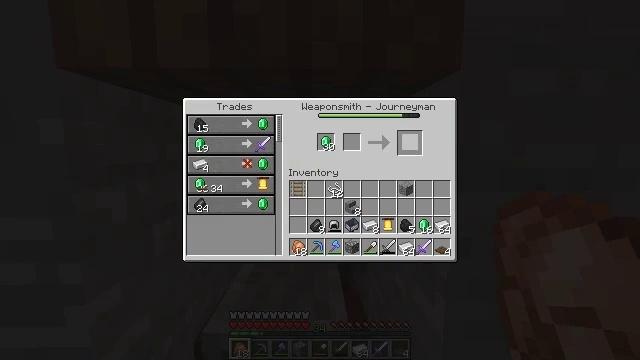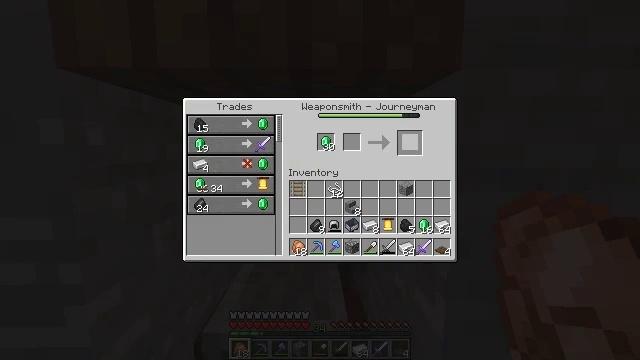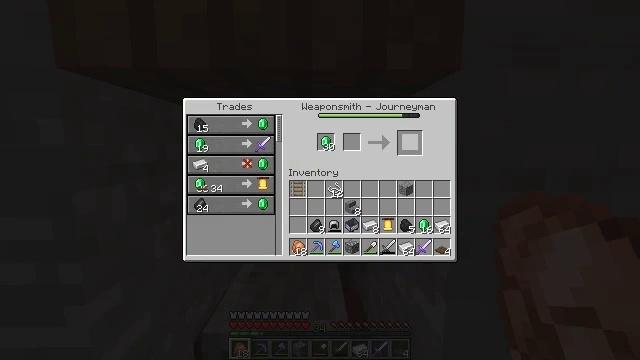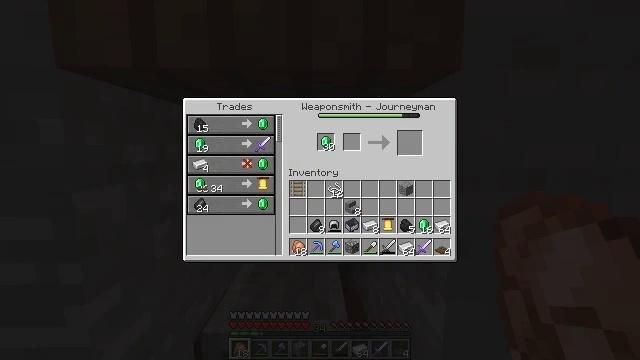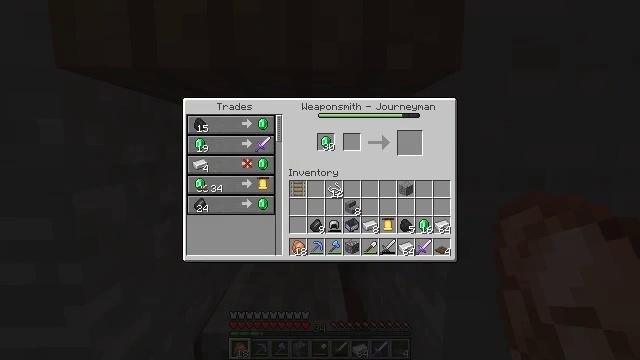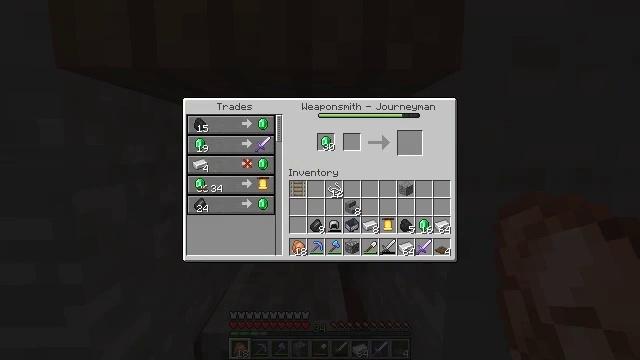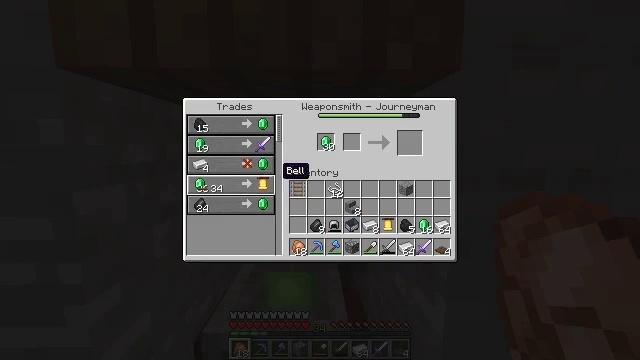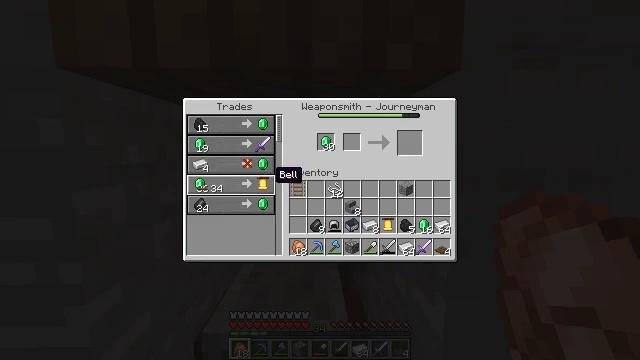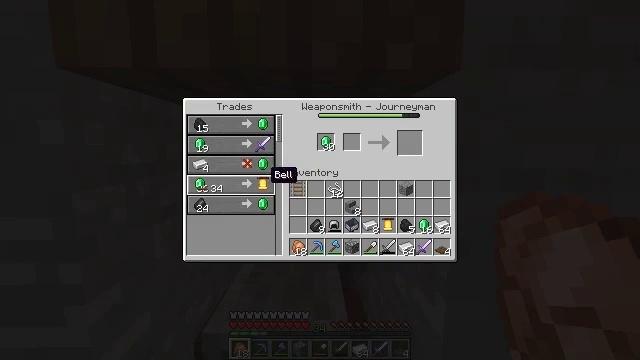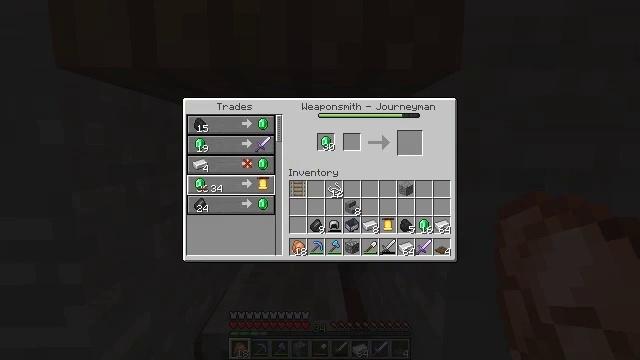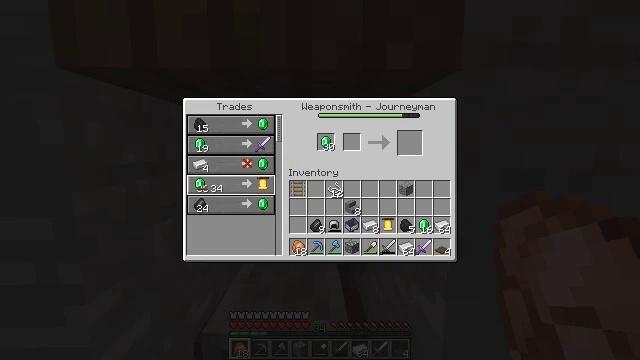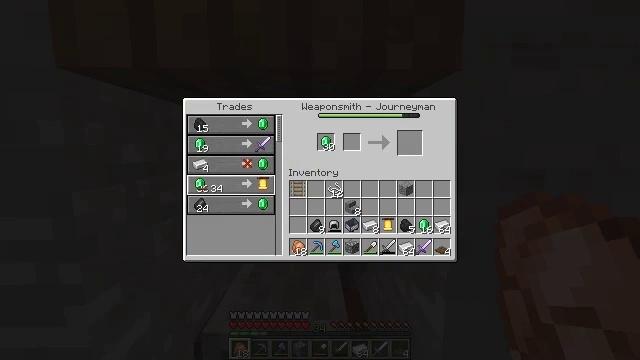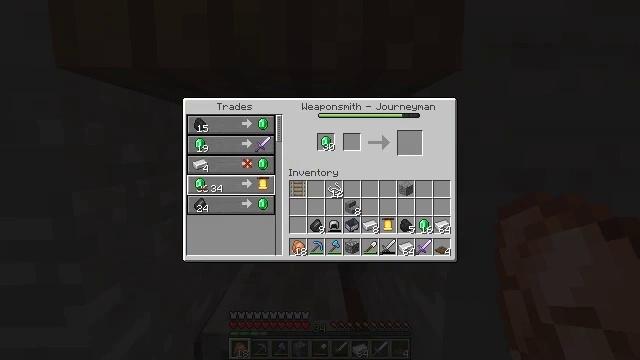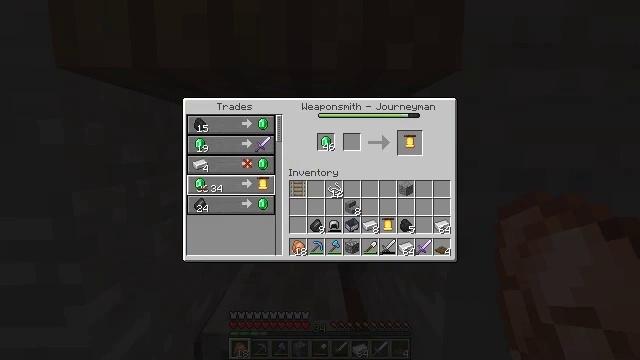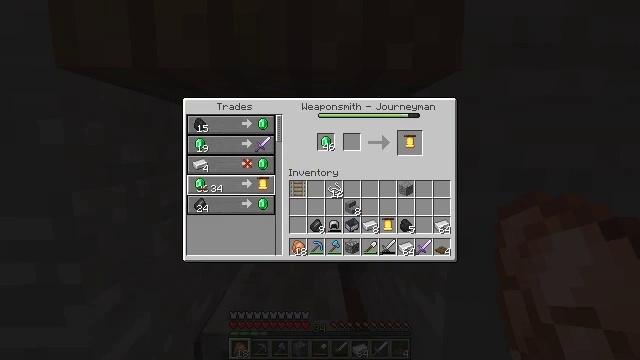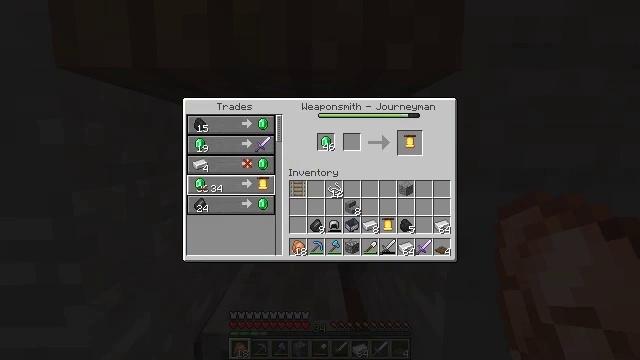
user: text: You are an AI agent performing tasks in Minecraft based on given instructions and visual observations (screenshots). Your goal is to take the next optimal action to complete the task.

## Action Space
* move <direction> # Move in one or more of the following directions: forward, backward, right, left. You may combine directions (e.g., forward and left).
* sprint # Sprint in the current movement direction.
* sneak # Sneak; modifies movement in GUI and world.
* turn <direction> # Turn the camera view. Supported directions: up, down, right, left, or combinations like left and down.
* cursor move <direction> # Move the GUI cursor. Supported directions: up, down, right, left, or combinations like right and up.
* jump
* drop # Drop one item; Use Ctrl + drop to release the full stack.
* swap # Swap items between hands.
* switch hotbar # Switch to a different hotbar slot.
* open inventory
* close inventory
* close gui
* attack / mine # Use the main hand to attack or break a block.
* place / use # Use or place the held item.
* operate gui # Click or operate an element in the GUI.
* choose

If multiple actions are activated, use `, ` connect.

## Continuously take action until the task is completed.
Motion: motion action
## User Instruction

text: craft item bell
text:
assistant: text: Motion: sneak
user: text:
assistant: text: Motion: sneak
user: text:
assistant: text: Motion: sneak, turn left and down
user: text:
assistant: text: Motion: sneak, turn left and down
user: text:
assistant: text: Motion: sneak, turn left
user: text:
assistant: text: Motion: sneak, turn left
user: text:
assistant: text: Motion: sneak, turn left
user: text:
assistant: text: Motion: sneak
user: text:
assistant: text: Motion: sneak, turn left
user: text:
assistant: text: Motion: sneak, turn left
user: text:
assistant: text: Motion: sneak
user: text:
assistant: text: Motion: sneak
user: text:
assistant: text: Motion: sneak, attack / mine
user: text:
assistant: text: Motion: sneak, attack / mine
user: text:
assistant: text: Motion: sneak, attack / mine
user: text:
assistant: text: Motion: sneak
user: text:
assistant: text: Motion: sneak, turn right
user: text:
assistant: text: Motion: sneak, turn right
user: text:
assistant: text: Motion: sneak, turn right and up
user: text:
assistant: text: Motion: sneak, turn right
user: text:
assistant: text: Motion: sneak, turn right
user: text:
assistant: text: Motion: sneak
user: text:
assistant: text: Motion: sneak, turn right
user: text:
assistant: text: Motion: sneak, turn right
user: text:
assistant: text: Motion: sneak
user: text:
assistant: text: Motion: sneak
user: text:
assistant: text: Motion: sneak
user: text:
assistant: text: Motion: sneak
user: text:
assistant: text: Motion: sneak
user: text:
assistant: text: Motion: sneak, attack / mine